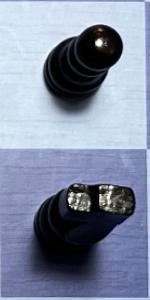
Label: Knight_Black